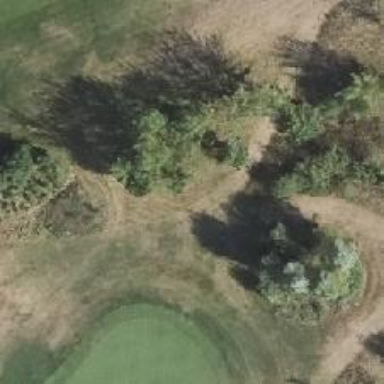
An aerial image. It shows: Golf rough area.